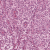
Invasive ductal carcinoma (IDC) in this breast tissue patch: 0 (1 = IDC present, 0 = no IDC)